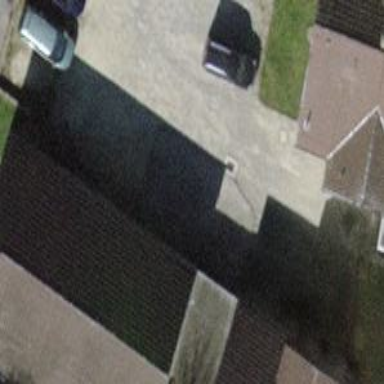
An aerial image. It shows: Rural barn.